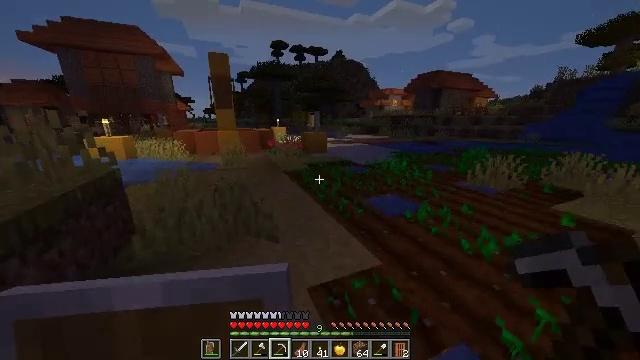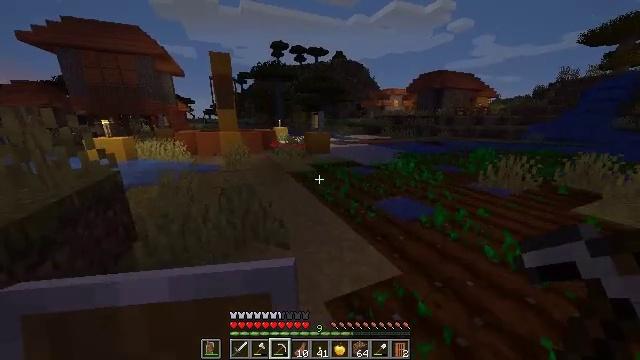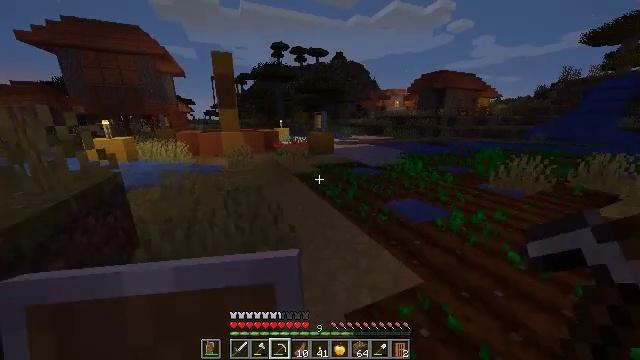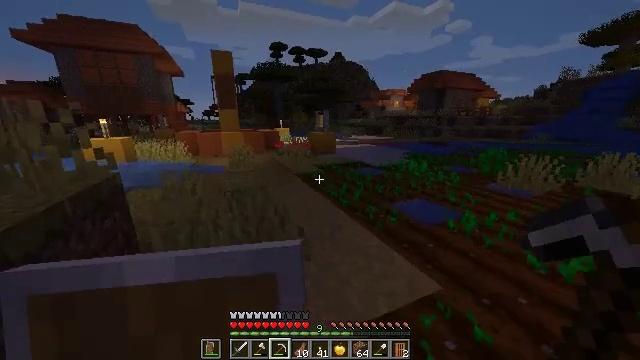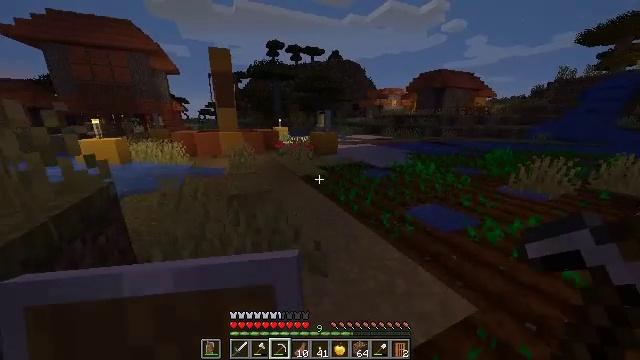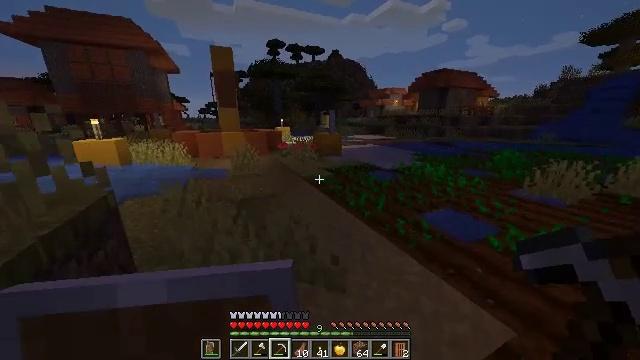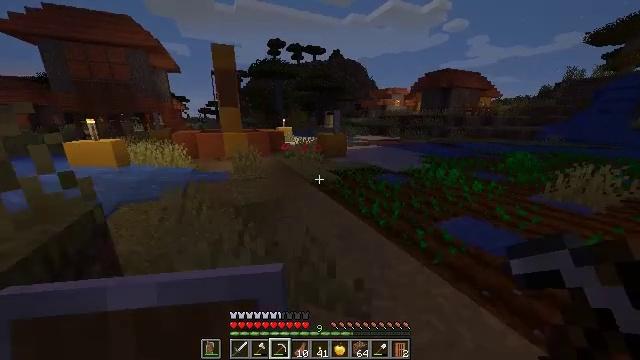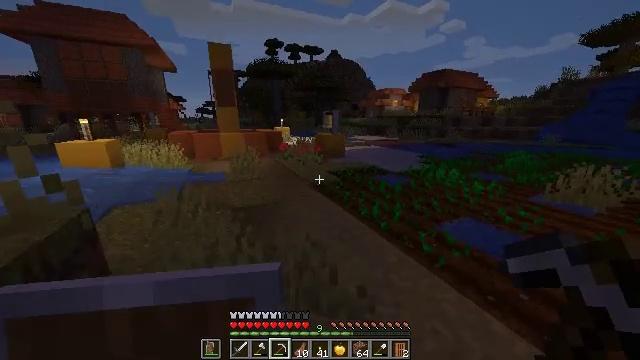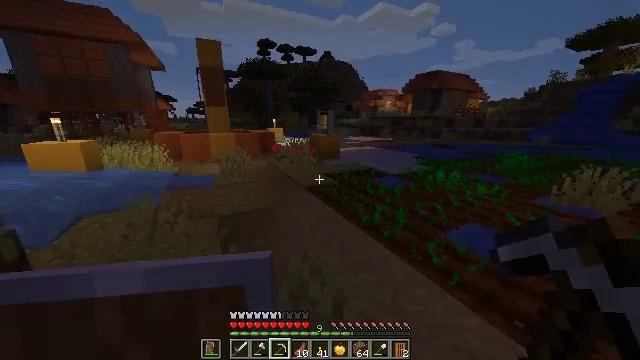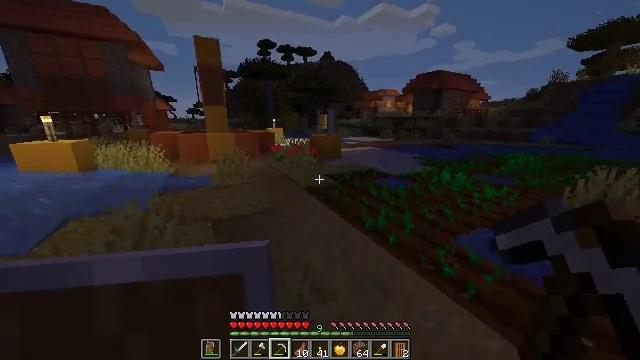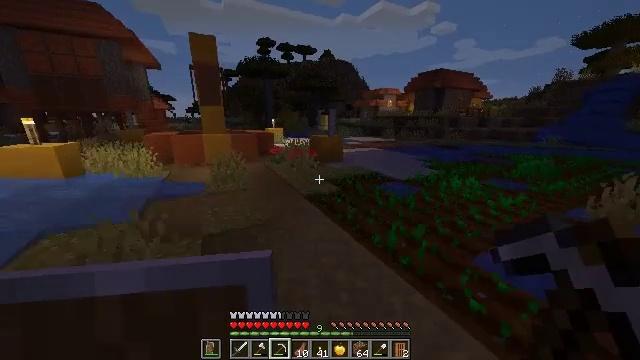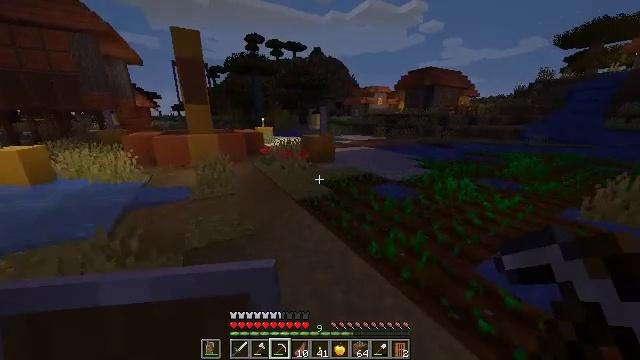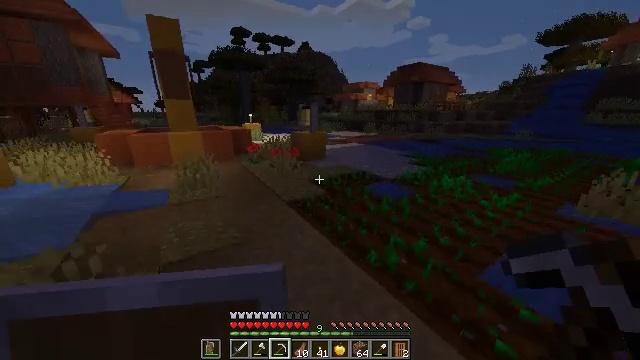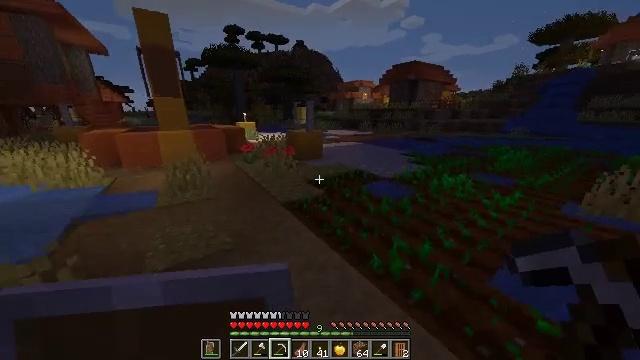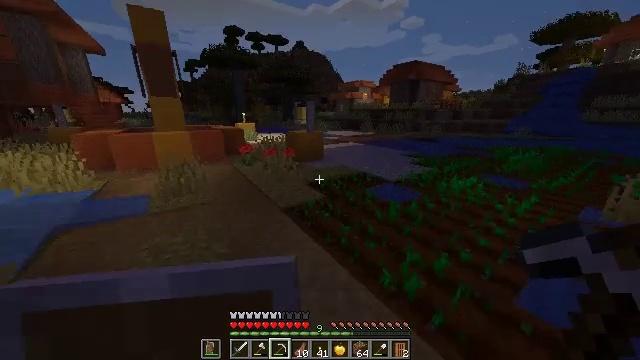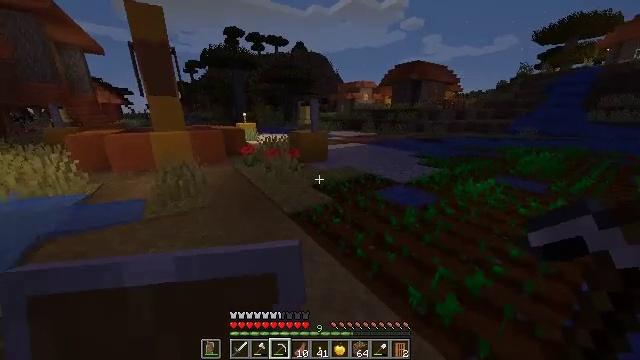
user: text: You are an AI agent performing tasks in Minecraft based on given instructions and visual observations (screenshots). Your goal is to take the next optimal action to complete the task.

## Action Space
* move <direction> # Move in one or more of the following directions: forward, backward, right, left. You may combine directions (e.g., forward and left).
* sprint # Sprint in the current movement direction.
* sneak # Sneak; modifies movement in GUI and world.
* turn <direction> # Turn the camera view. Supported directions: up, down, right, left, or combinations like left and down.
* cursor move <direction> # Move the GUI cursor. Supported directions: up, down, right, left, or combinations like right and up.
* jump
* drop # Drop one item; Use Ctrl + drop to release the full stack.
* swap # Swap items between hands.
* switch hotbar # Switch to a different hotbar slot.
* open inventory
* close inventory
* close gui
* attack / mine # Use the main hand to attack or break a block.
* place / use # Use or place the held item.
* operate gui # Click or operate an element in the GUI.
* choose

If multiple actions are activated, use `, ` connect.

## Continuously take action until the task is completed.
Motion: motion action
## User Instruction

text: Mine the orange bed.
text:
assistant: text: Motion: move forward and move left
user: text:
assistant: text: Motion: move forward and move left
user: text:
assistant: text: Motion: move forward and move left
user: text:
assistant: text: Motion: move forward and move left
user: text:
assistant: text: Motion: move forward and move left
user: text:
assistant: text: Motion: move forward
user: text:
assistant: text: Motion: move forward
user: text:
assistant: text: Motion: move forward, turn right
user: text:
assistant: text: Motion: move forward
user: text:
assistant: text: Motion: move forward
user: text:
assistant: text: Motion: move forward, turn right
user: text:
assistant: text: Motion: move forward, turn right
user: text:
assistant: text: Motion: move forward, turn right
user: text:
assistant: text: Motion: move forward and move left
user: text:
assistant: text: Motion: move forward and move left
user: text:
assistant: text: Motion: move forward and move left
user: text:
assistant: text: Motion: move forward and move left, turn right
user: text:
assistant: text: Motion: move forward and move left, turn right
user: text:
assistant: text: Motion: move forward and move left, turn right
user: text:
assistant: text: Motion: move forward and move left, turn right
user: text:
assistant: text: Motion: move forward and move left, turn right
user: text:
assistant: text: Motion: move forward and move left, turn right
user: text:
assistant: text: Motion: move forward and move left, turn right
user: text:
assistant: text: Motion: move forward and move left, turn right
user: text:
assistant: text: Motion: move forward
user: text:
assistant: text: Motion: move forward
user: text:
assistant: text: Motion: move forward
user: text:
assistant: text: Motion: move forward
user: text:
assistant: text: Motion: move forward
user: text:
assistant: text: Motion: move forward, turn right